Question: I'm using wikitude sdk for my augmented reality mobile app project. My prob is I got weird output when resume the app on my mobile phone. I'm using the code sample from here. <URL>

Why? Dear staff wikitude, why it happens? @andreas-schacherbauer
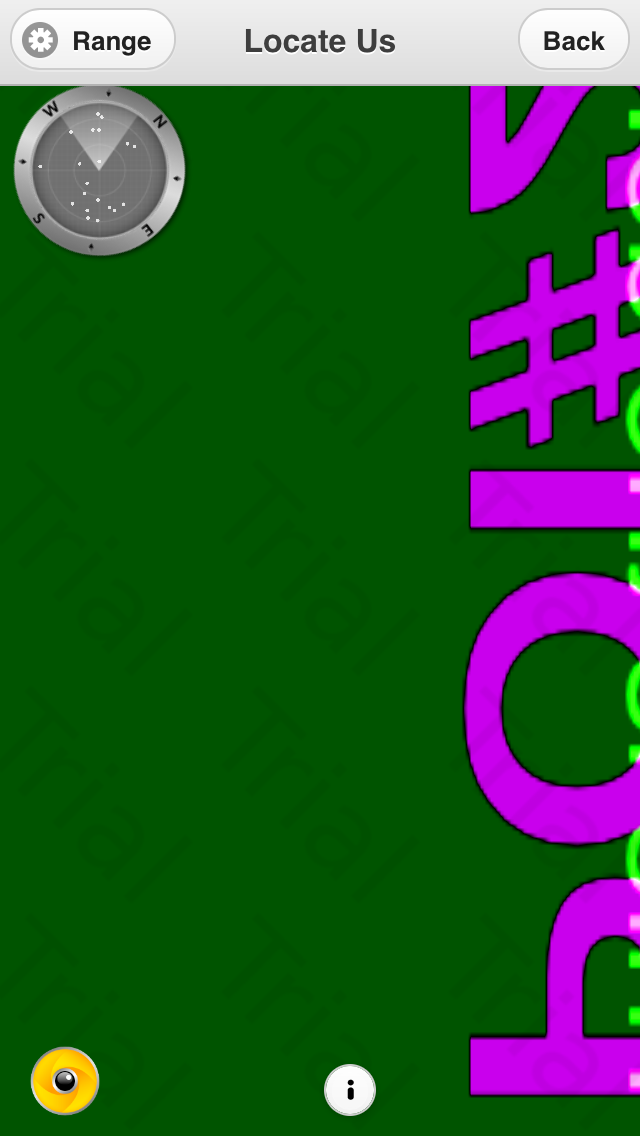
Answer: This looks like a known issue with PhoneGap and iOS 7. There is an updated version of the Wikitude Plugin on <URL>, which includes a workaround for that. Please update your plugin for your project.